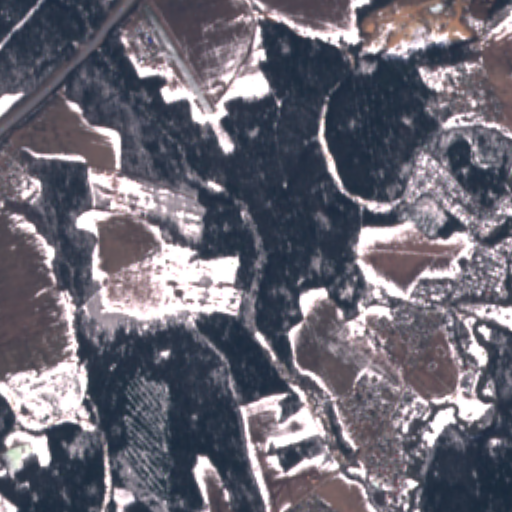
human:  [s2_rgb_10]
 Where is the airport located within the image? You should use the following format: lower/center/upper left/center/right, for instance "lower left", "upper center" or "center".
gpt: The airport is located in the upper left of the image.
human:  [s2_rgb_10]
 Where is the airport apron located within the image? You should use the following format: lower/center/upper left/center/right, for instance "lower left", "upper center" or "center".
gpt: The airport apron is located in the upper left of the image.
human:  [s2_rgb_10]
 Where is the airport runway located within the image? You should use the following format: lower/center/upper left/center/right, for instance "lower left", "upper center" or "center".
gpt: The airport runway is located in the upper left of the image.
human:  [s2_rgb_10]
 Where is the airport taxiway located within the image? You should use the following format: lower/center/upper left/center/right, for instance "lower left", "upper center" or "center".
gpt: The airport taxiway is located in the upper left of the image.
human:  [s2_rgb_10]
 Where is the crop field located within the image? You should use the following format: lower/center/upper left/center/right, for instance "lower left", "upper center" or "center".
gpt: The crop field is located in the lower left of the image.
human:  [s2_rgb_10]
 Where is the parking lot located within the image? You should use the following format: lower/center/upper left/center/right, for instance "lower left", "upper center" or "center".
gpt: The parking lot is located in the upper left of the image.
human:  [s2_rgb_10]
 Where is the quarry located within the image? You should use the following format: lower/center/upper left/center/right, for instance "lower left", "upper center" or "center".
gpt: The quarry is located in the upper right of the image.
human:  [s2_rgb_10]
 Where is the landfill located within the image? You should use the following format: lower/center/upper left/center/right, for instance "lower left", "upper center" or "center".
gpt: There is no landfill in the image.